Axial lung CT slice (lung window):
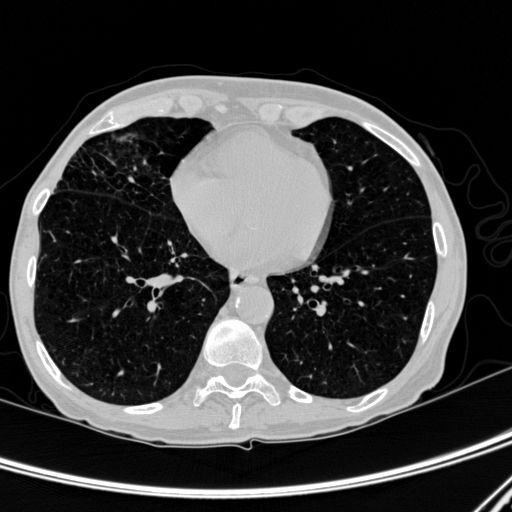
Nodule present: no